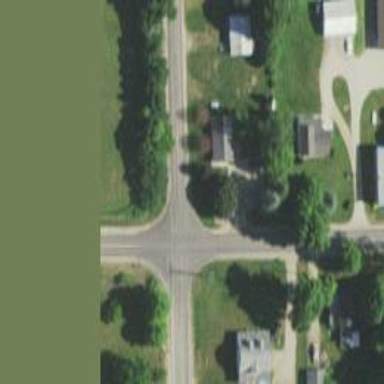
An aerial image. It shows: Road with stop sign.